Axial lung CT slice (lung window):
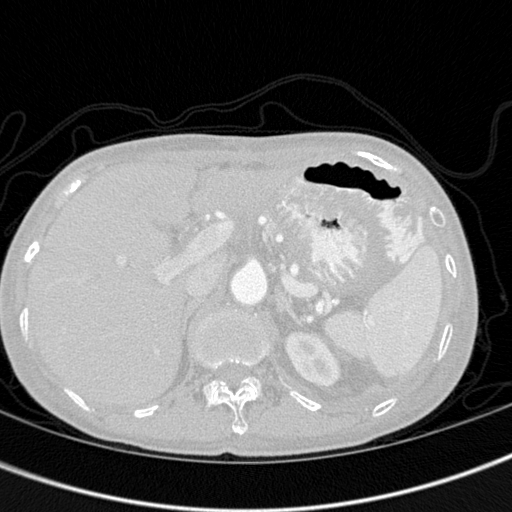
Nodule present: no